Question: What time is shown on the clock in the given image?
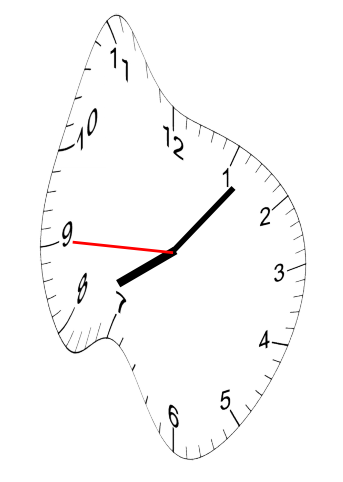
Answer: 08:06:45